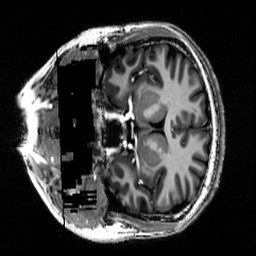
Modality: T1w
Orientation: coronal
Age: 23
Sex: female